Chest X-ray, AP view. Patient: 45 years old, sex F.
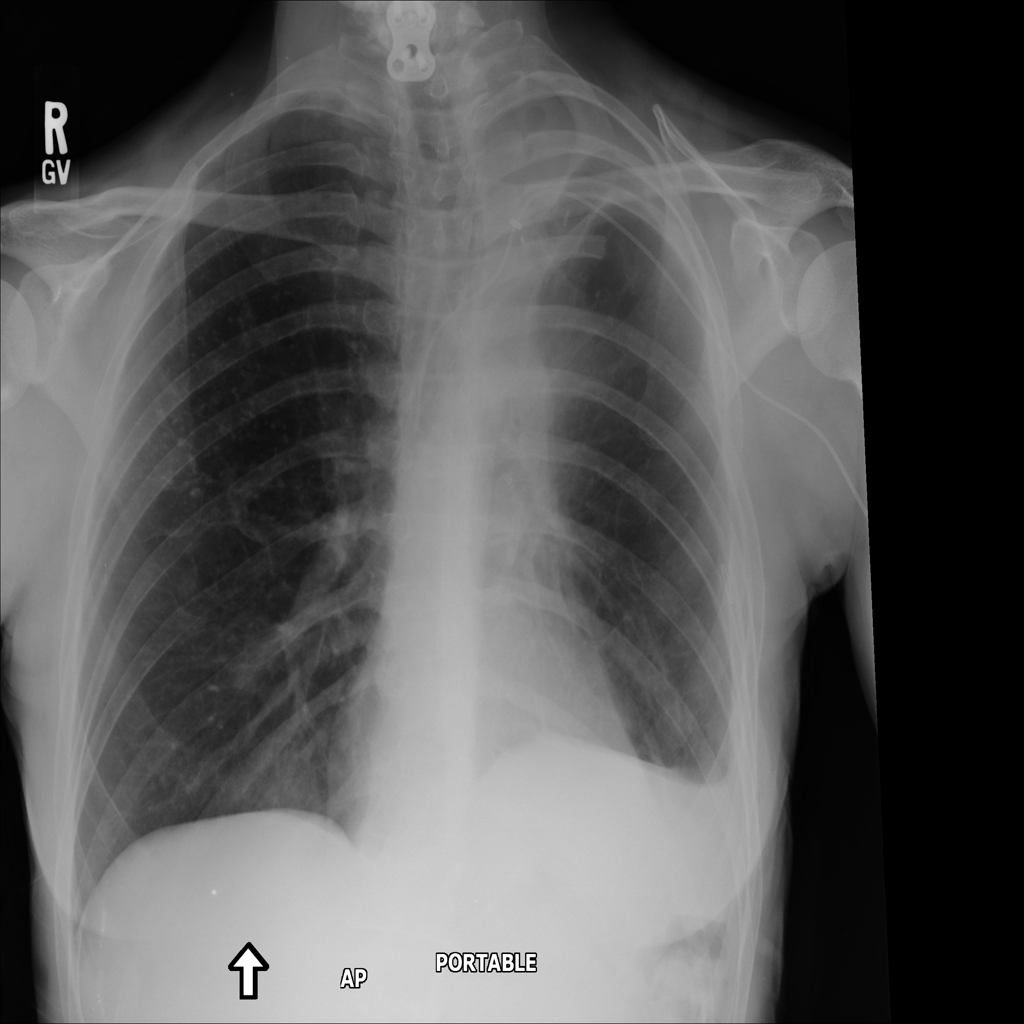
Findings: Effusion, Infiltration